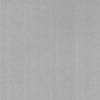
Label: dusty